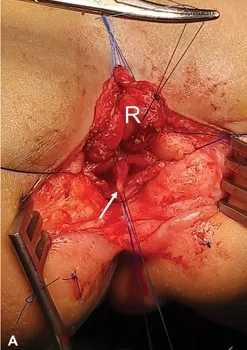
Operative steps of posterior sinuplasty. (
A
) Separation of the rectum (R) from the vagina to be followed by excision of longitudinal septum (white arrow).
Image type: medical_photograph (other_medical_photograph)